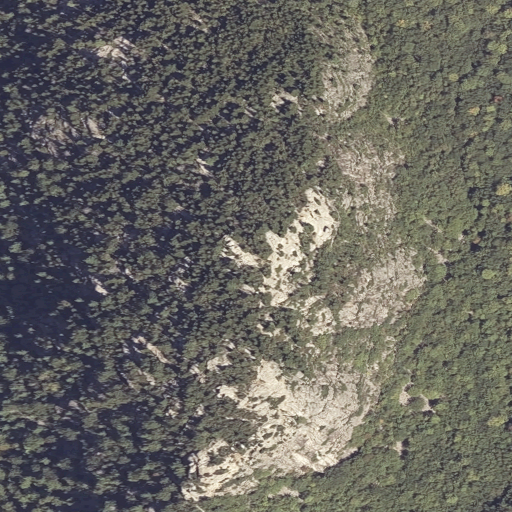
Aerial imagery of mountain in Maine named South Bubble containing mixed forest, shrub, evergreen forest, and deciduous forest